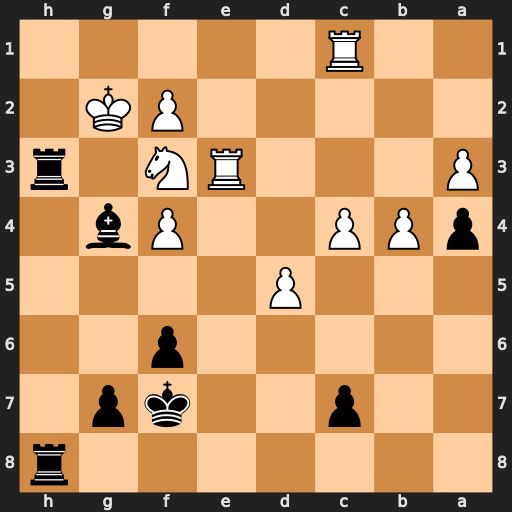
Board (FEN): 7r/2p2kp1/5p2/3P4/pPP2Pb1/P3RN1r/5PK1/2R5
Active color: b
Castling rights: -
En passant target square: -
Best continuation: Bxf3+ Rxf3 Rh2+ Kf1 Rh1+ Ke2 Rxc1